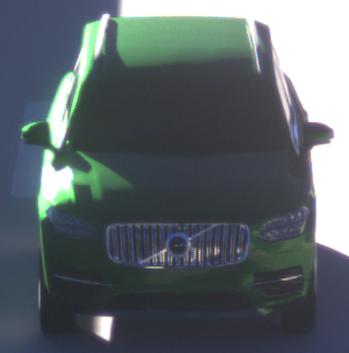
Make: Volvo
Model: XC90 B5
Detailed model: XC90 (L)
Model produced from: 2019/08
Model produced until: 2020/04
Doors: 5
Color: green
Road condition: dry road
Daytime: sunrise or sunset
Contrast: high contrast